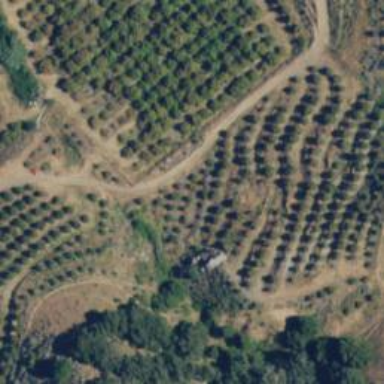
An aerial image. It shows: Orchard.